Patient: sex F, age 63
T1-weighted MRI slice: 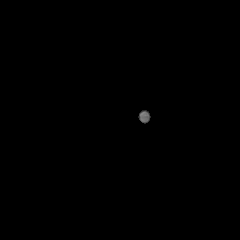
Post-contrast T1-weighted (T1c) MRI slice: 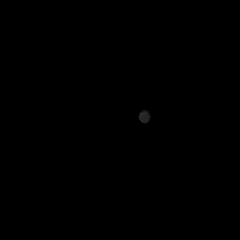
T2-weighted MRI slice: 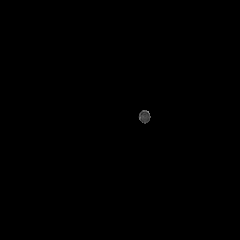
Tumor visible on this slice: no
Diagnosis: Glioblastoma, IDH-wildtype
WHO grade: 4